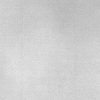
Atmospheric dust classification: dusty